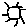
Label: sun